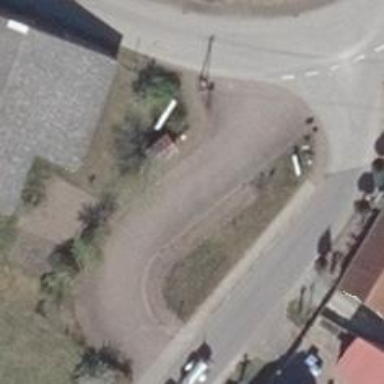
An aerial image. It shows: Bus stop with shelter.